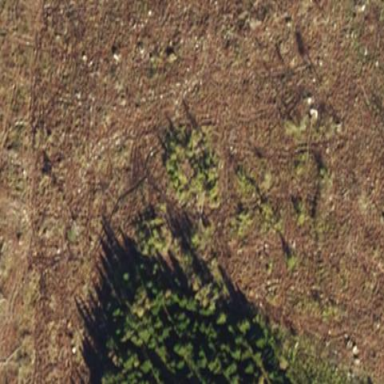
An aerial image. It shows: Clearcut man-made area surrounded by scrub vegetation.